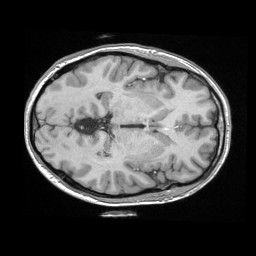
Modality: T1w
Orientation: axial